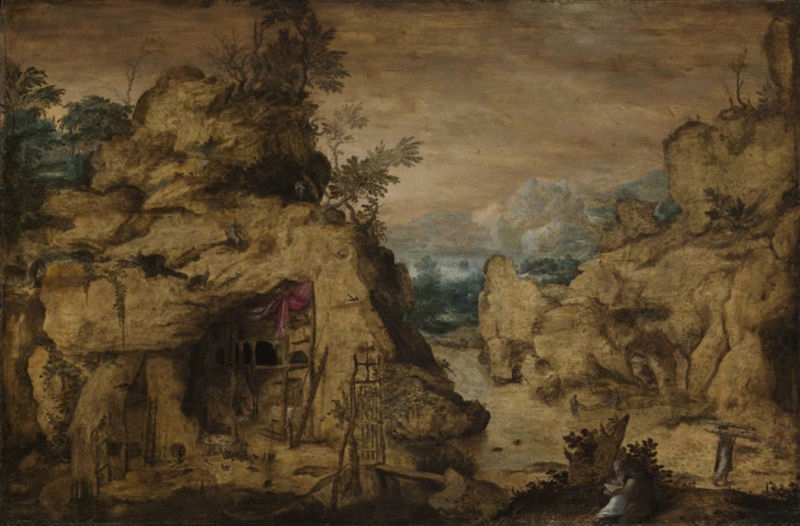
Titel: Gebirgslandschaft mit Einsiedler
Künstler: Bartholomäus Spranger
Standort: Karlsruhe
Institution: Staatliche Kunsthalle Karlsruhe
Schlagwörter: baum, berg, blau, dunkel, felsen, gemälde, gestein, himmel, mann, schatten, wasser, wolken, aquarell, bäume, fluss, gelb, landschaft, menschen, ocker, see, sitzen, abend, ausschnitt, braun, fenster, frau, holz, männer, nacht, schwarz, stützen, tür, weiss, rot, tuch, weg, wolke, beige, malerei, regal, architektur, arm, bibel, mensch, stein, steine, tragen, gelehrte, vorhang, ast, erde, ferne, hügel, natur, strauch, wind, brücke, busch, büsche, gatter, gebüsch, gewässer, gitter, sträucher, boden, personen, pflanzen, höhle, tal, wald, arbeit, düster, arbeiten, berge, fels, gebirge, hang, wüste, schlucht, latten, türe, bank, sepia, arbeiter, leiter, staffage, steg, stämme, unwetter, einfach, gobelin, wandteppich, dichter, lesen, palme, gestell, allein, tor, eingang, laviert, tusche, gerüst, stangen, buch, brett, bedrohlich, höhlen, braum, versuchung, stall, tapisserie, mönch, einrichtung, bau, primitiv, bauen, zuhause, eremit, steinbruch, abbau, einsiedler, sebastian, leitern, einsiedelei, höhlr, bergwerk, rusche, unterschlupf, antonius, berh, klause, gestrübb, einsidelei, lansschaft, tucch, verbluung, blaue bäume, gehang